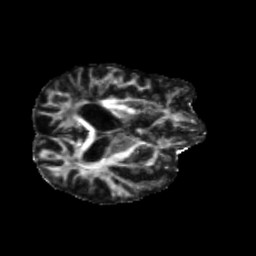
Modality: FA
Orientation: axial
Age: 64
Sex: male
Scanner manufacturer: siemens
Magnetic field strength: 3 T
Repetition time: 5.25 s
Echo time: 0.08 s